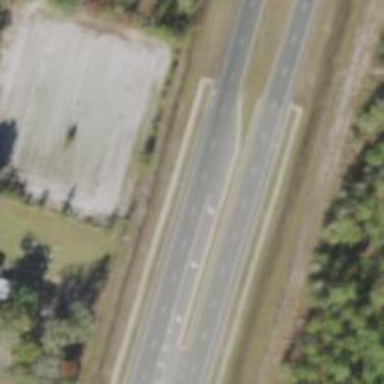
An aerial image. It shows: Asphalt road classified as trunk highway.